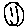
Label: smiley face